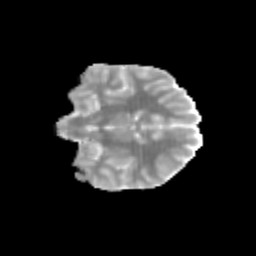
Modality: MD
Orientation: coronal
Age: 10
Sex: female
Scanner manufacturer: siemens
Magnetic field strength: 3 T
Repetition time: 3.8 s
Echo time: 0.07 s